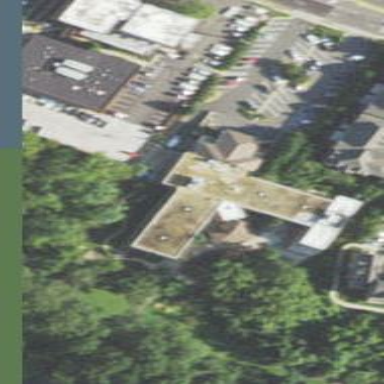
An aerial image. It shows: Nursing home.